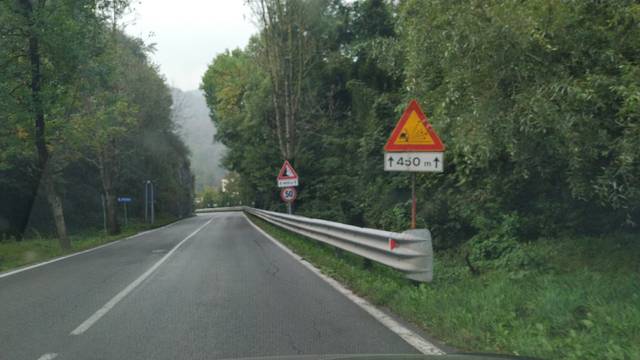
Region: Italy
Coordinates: 44.263, 7.519